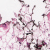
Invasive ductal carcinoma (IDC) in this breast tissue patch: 0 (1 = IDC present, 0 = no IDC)